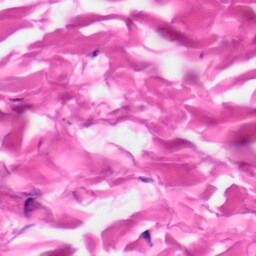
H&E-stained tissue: Skin